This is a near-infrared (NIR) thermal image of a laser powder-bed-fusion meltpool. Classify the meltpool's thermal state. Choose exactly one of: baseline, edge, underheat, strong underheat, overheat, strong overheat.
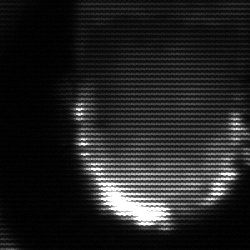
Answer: baseline